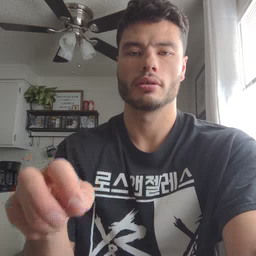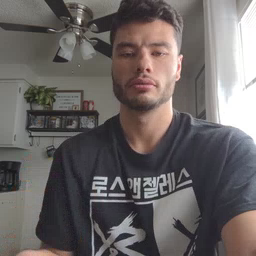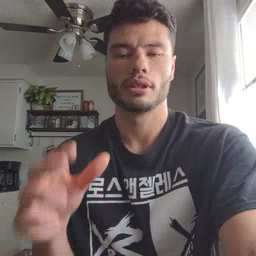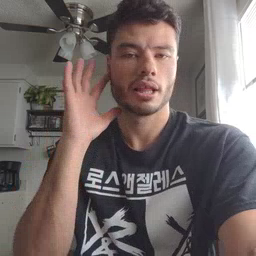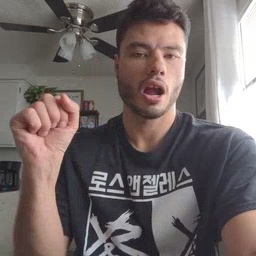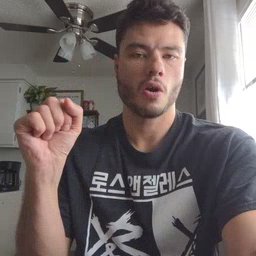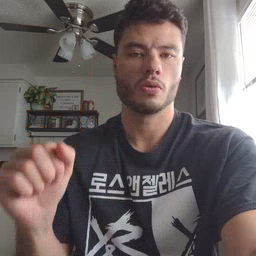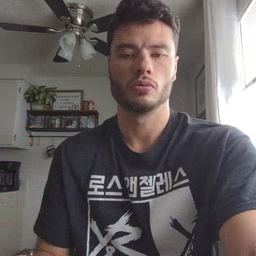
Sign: loud